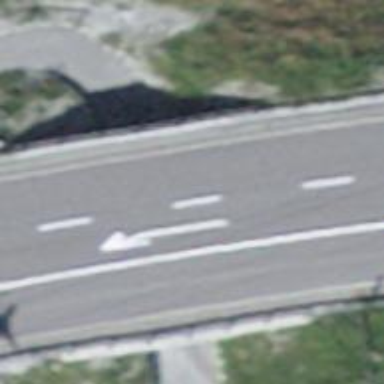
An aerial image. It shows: Paved footway passing through tunnel.